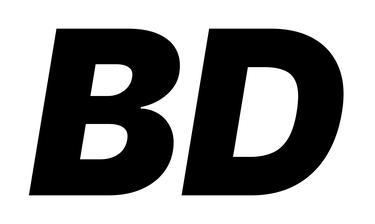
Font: Inter-Italic_Black_Italic